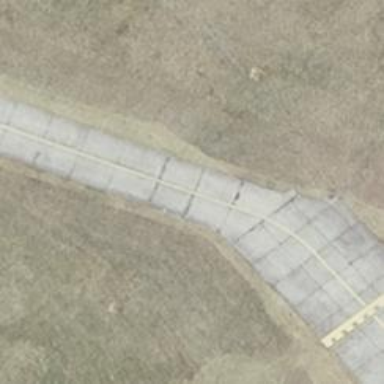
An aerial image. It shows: Taxiway at the airport with concrete surface.